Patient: sex F, age 67
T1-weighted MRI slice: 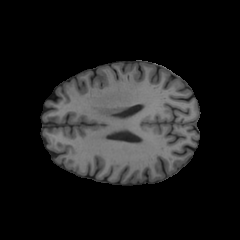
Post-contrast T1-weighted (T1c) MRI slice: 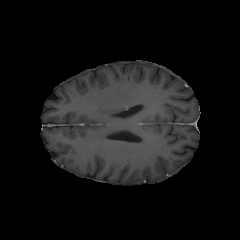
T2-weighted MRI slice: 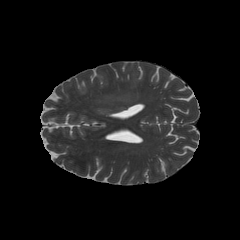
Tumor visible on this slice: no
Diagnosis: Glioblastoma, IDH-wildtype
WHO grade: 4